Question: javascript or any method to delete post with given post_id from facebook account.Here is the post and i want to know how to click delete button programmatically
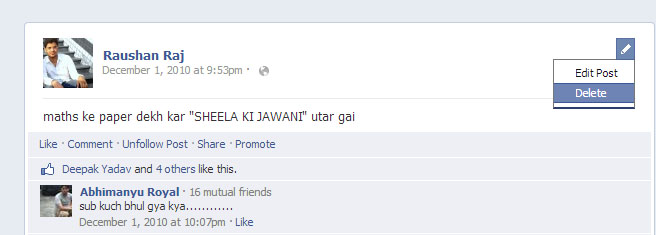
Answer: You might only be able to delete content that was actually created by your application. Here is the documentation that is related to deleting objects from the graph: <URL>
> You can delete objects in the graph by issuing HTTP DELETE requests to the object URLs, i.e,
'''
DELETE https://graph.facebook.com/ID?access_token=... HTTP/1.1
'''
> To support clients that do not support all HTTP methods (like JavaScript clients), you can alternatively issue a POST request to an object URL with the additional argument method=delete to override the HTTP method. For example, you can delete a comment by issuing a POST request to <URL>.